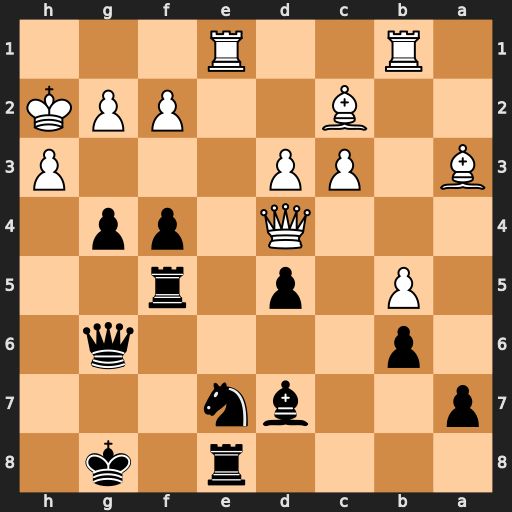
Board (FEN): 4r1k1/p2bn3/1p4q1/1P1p1r2/3Q1pp1/B1PP3P/2B2PPK/1R2R3
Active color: b
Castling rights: -
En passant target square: -
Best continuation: gxh3 g4 fxg3+